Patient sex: F
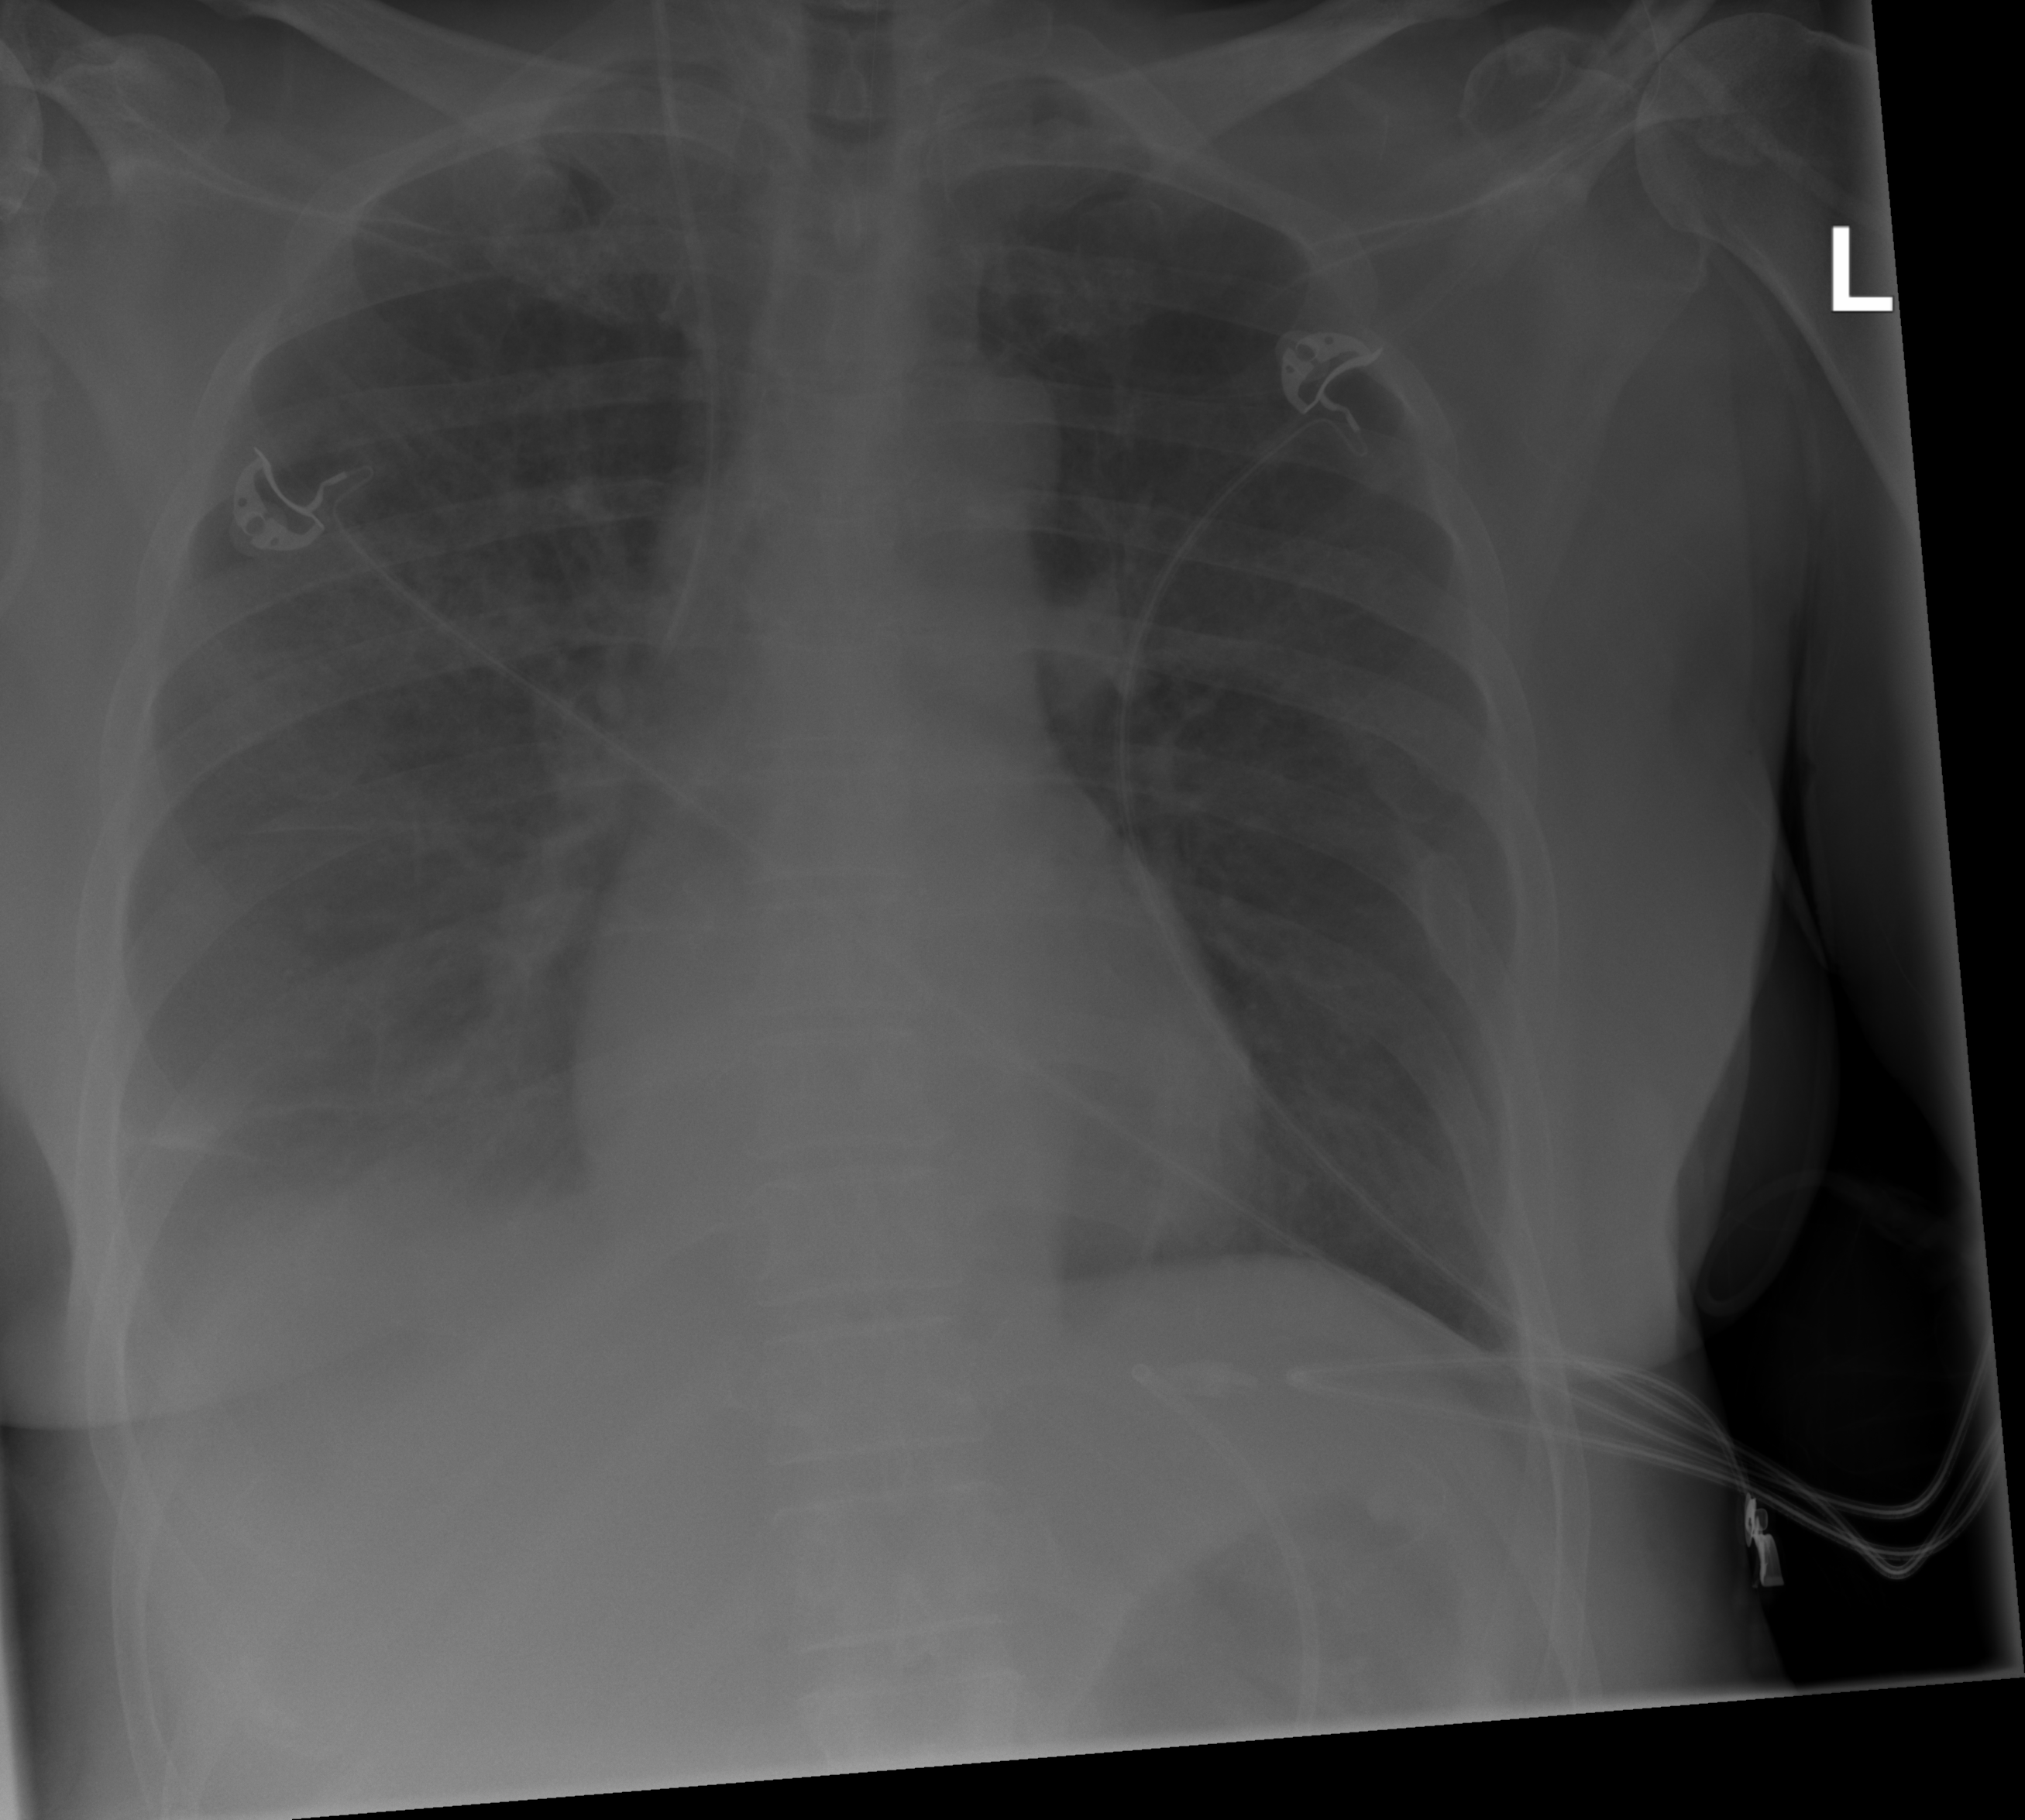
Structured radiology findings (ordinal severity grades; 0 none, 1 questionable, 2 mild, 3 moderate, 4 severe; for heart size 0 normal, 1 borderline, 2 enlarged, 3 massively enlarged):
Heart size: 0
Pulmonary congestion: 0
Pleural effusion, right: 2
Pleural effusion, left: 0
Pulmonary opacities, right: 2
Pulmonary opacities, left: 0
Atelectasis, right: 2
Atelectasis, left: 2